Question: I have the following code:
'''
#include <iostream>
#include <string>
#include <locale>
#include <codecvt>
using namespace std;
int main()
{
std::wstring_convert<std::codecvt_utf8_utf16<wchar_t>> converter;
const char val[] = "+3degC";
wstring text = converter.from_bytes(val);
return 0;
}
'''
The problem is that the method 'converter.from_bytes' throws an exception. Why? How should I parse the given string?
The exception is of type 'std::range_error' with the message
> bad conversion

The problem is related to the character 'deg', since if I remove this character the conversion works fine.
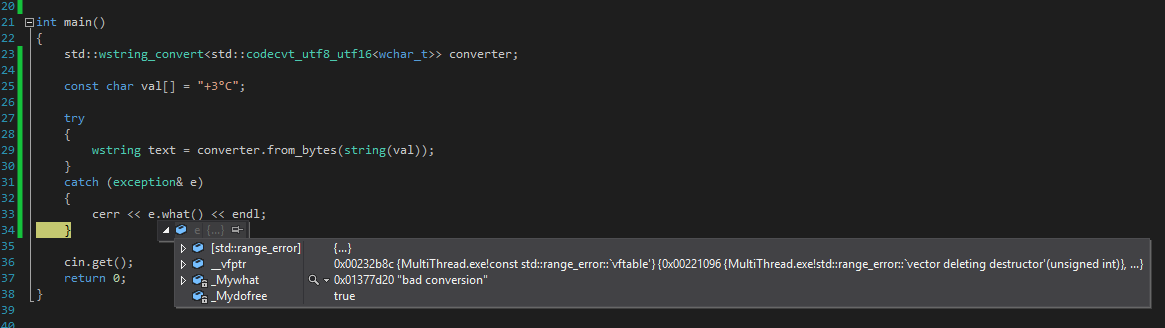
Answer: My guess would be that the string literal '"+3degC"' is not UTF-8 encoded because your IDE is using a different source character set.
You can only embed the character 'deg' directly into the source code if the source file itself is UTF-8 encoded. If it's using some Windows codepage that represents 'deg' differently then it probably embeds one or more bytes into the string which are not valid UTF-8 characters, so the conversion from UTF-8 to UTF-16 fails.
It works fine in a live demo such as <URL>.
Try replacing it with a UTF-8 literal 'u8"+3"' (using the universal character name for the <URL>.
That tells the compiler that you want a string containing the UTF-8 representation of exactly those Unicode characters, independent of the encoding of the source file itself.